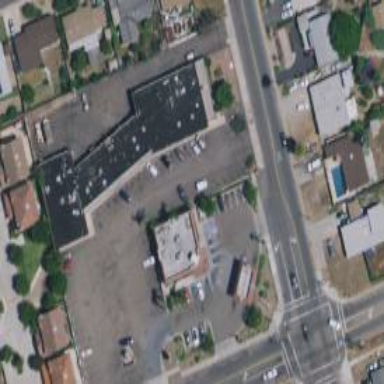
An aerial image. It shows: Convenience shop.